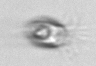
Label: Balanion